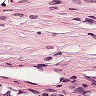
Metastatic tissue present: no